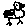
Label: bird